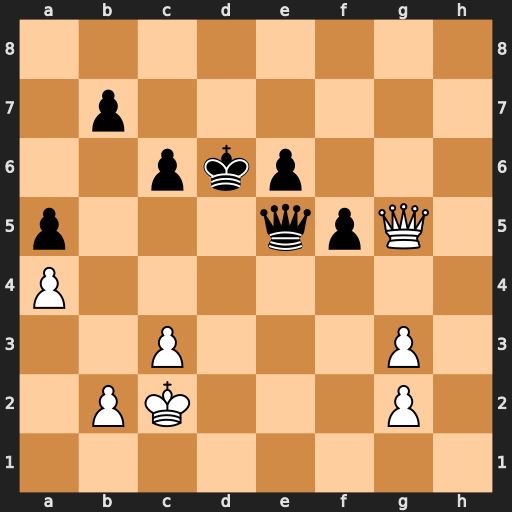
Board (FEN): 8/1p6/2pkp3/p3qpQ1/P7/2P3P1/1PK3P1/8
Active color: w
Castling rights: -
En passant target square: -
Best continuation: Qd8+ Kc5 Qxa5+ b5 Qa7+ Kd6 Qb8+